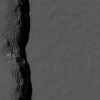
Atmospheric dust classification: not_dusty